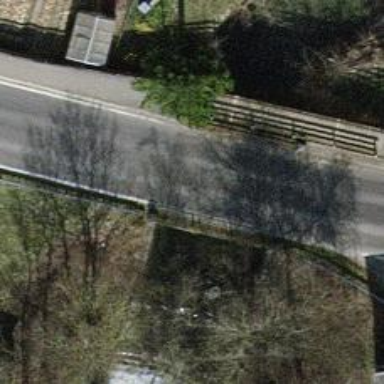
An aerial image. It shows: Tertiary road on asphalt bridge designed for bus service.